【题型】填空题　【知识点】解析几何　【难度】easy
设椭圆 $\Gamma: \dfrac{x^2}{a^2} + y^2 = 1(a > 1)$，直线 $l$ 过 $\Gamma$ 的左顶点 $A$ 交 $y$ 轴于点 $P$，交 $\Gamma$ 于点 $Q$，若 $\triangle AOP$ 为等腰三角形（$O$ 为坐标原点），且 $Q$ 是 $AP$ 的中点，则 $\Gamma$ 的长轴长等于 \underline{\quad}。\\

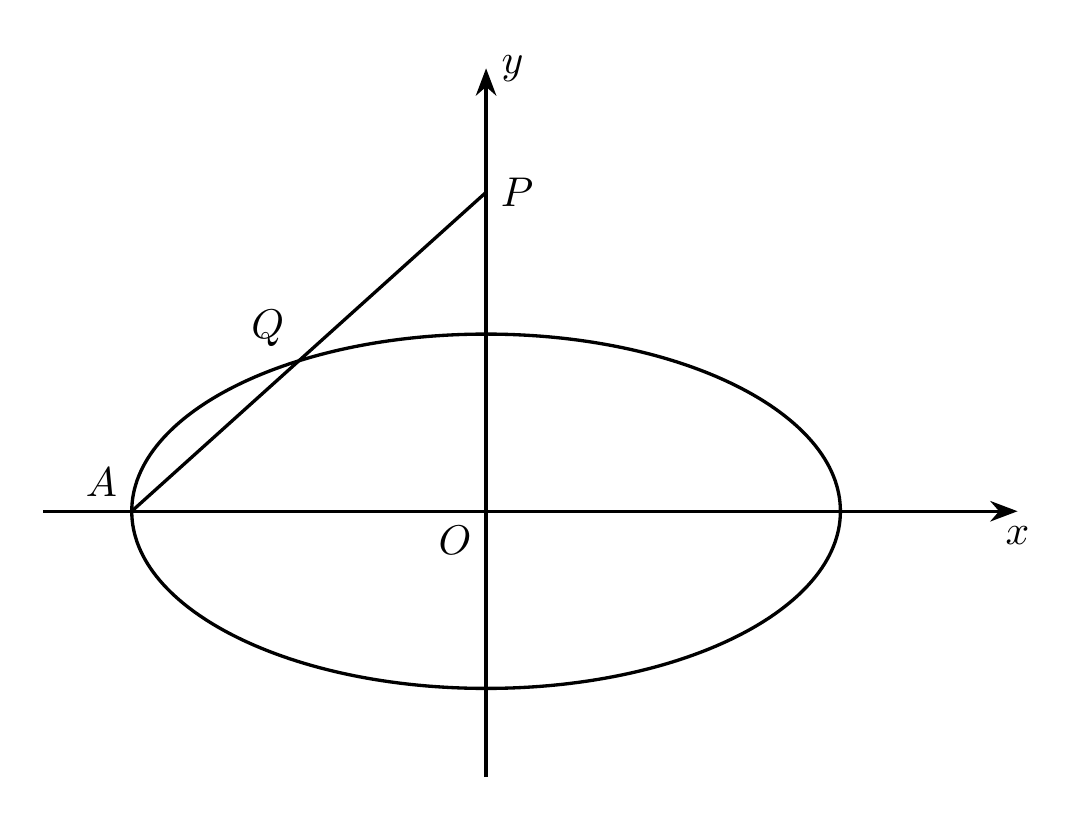
【解答】
【答案】$2\sqrt{3}$\\

【详解】设 $Q(x_0, y_0)$，由题意可得：$A(-a, 0)$，$P(0, a)$\\
因为 $Q$ 是 $AP$ 的中点，所以 $\overrightarrow{PQ} = \overrightarrow{QA}$\\
$\therefore (x_0, y_0 - a) = (-a - x_0, -y_0)$，\\
$\therefore x_0 = -\dfrac{a}{2}$，$y_0 = \dfrac{a}{2}$\\
代入椭圆方程可得：\\
$\dfrac{\dfrac{a^2}{4}}{a^2} + \dfrac{\dfrac{a^2}{4}}{1} = 1$，\\
解得 $a = \sqrt{3}$，\\
$\therefore$ 椭圆 $\Gamma$ 的长轴长等于 $2\sqrt{3}$\\
故答案为：$2\sqrt{3}$。\\